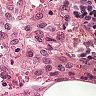
Metastatic tissue present: no